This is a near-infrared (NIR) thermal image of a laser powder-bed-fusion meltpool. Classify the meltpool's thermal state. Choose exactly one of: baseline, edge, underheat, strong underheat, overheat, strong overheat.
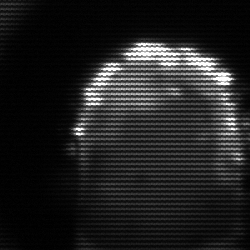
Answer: baseline